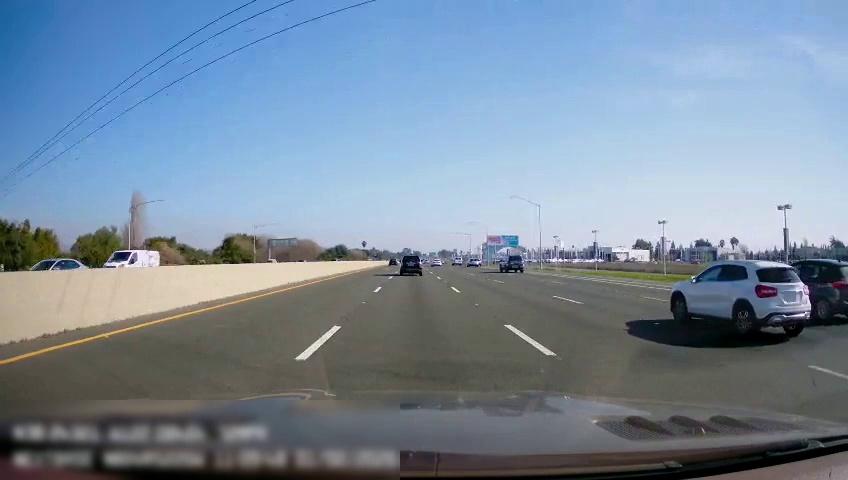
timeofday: Day
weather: Sunny
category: Drivable Space
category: Drivable Space
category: Vehicles | Car
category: Vehicles | SUV
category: Vehicles | Car
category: Vehicles | SUV
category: Vehicles | SUV
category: Vehicles | SUV
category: Vehicles | Van
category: Vehicles | Van
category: Vehicles | Car
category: Vehicles | Car
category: Vehicles | Car
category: Lanes | Alternate Lane
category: Lanes | Current Lane
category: Lanes | Current Lane
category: Lanes | Alternate Lane
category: Lanes | Alternate Lane
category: Lanes | Alternate Lane
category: Lanes | Alternate Lane
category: Traffic | Signs